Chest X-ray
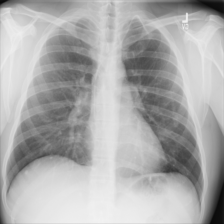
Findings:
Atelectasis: negative
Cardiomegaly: negative
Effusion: negative
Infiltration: positive
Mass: negative
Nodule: negative
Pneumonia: negative
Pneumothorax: negative
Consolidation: negative
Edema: negative
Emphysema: negative
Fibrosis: negative
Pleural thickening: negative
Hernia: negative